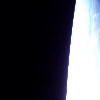
Label: space